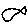
Label: fish